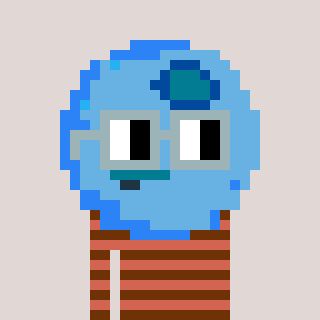
a pixel art character with square dark gray glasses, a blueberry-shaped head and a peachy-colored body on a warm background